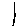
Label: line